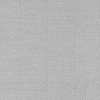
Atmospheric dust classification: dusty